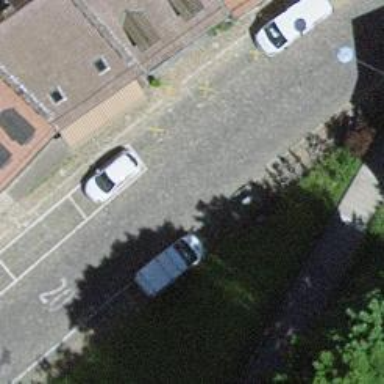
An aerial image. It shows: Living street.